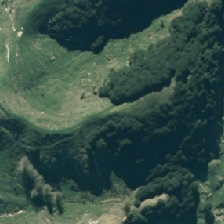
Land cover: manuka_kanuka